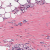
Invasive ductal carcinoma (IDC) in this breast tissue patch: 0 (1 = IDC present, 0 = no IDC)